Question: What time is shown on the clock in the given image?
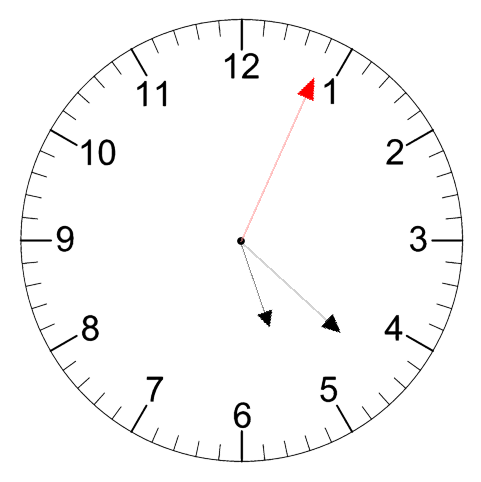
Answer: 05:22:04